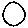
Label: circle